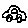
Label: car